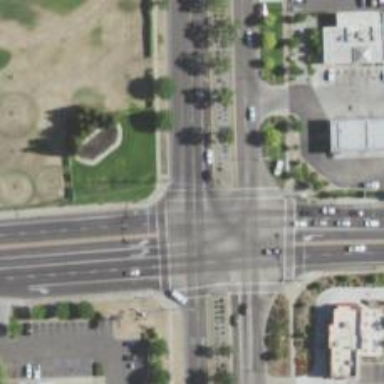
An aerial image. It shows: Marked crossing on the road.